Question: I'm creating a booking system in Excel and need a formula to tell me if a given date range is available/unavailable from a list of date ranges (bookings).
There's an excellent article on Chandoo.org <URL> about testing to see if two ranges of dates overlap. However the formula provided only works when comparing one set of date ranges to another single set of date ranges. Whereas I require this to work/search through a multitude of date ranges.

'=IF(OR(y<a,b<x),"Do not overlap","Overlap")'
Take the bookings below for example:
'''
*Bookings*
Start Date End Date
25/01/2019 26/01/2019
29/01/2019 31/01/2019
01/02/2019 03/02/2019
'''
Based on the above, the following dates are available:
'''
21/01/2019 24/01/2019
27/01/2019 28/01/2019
'''
If I fed the formula either of these two sets of dates, I would expect the outcome to read "Available".
Subsequently, the following dates are unavailable:
'''
23/01/2019 26/01/2019
30/01/2019 02/02/2019
'''
...and the formula should read "Unavailable".
As far as I'm aware, the logic around the formula from Chandoo.org does not work when converted to an array of search/compare criteria.
I thought I came close by using an array within two separate '=COUNTIF()' statements for each comparison 'y<a' or 'b<x', however the outcomes weren't always correct.
The fact that a simple formula exists comparing two individual sets of date ranges makes me a believe a more complicated formula is derivable which compares a single date range to an array of date ranges.
Any help or guidance is much appreciated.
Thanks,
Mr J.
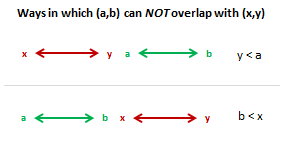
Answer: I hope this solution will help:
Assuming your actual Bookings are present in columns A&B (I copied your dates into cells A3:B5), and your four potential bookings are in columns D&E (cells D1:E4), you can paste the following formula for the first row:
=IF(COUNTIFS($A$3:$A$5,"<="&E1,$B$3:$B$5,">="&E1)+COUNTIFS($A$3:$A$5,"<="&D1,$B$3:$B$5,">="&D1),"Overlap","Do not overlap")
Drag & copy it to the remaining 3 rows. You should see "Do not overlap" for the first two dates and "Overlap" for the remaining two bookings. Let me know if this is what you were looking for.